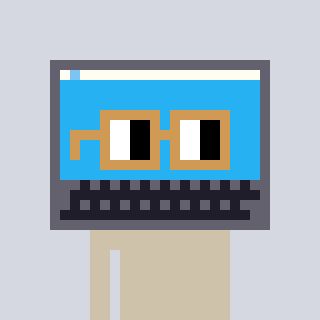
a pixel art character with square brown glasses, a laptop-shaped head and a bege-colored body on a cool background